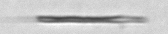
Label: fiber